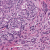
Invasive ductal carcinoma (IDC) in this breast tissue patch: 0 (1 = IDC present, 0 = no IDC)